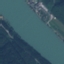
Land use / land cover class: River